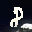
Label: 8